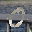
Label: 0